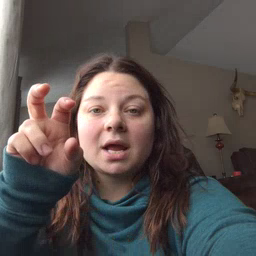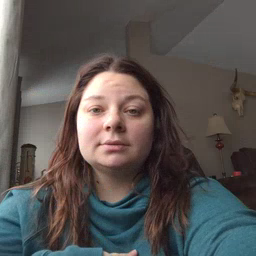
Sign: stairs